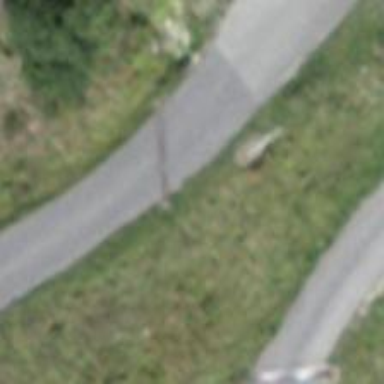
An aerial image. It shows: Unclassified road with asphalt surface.